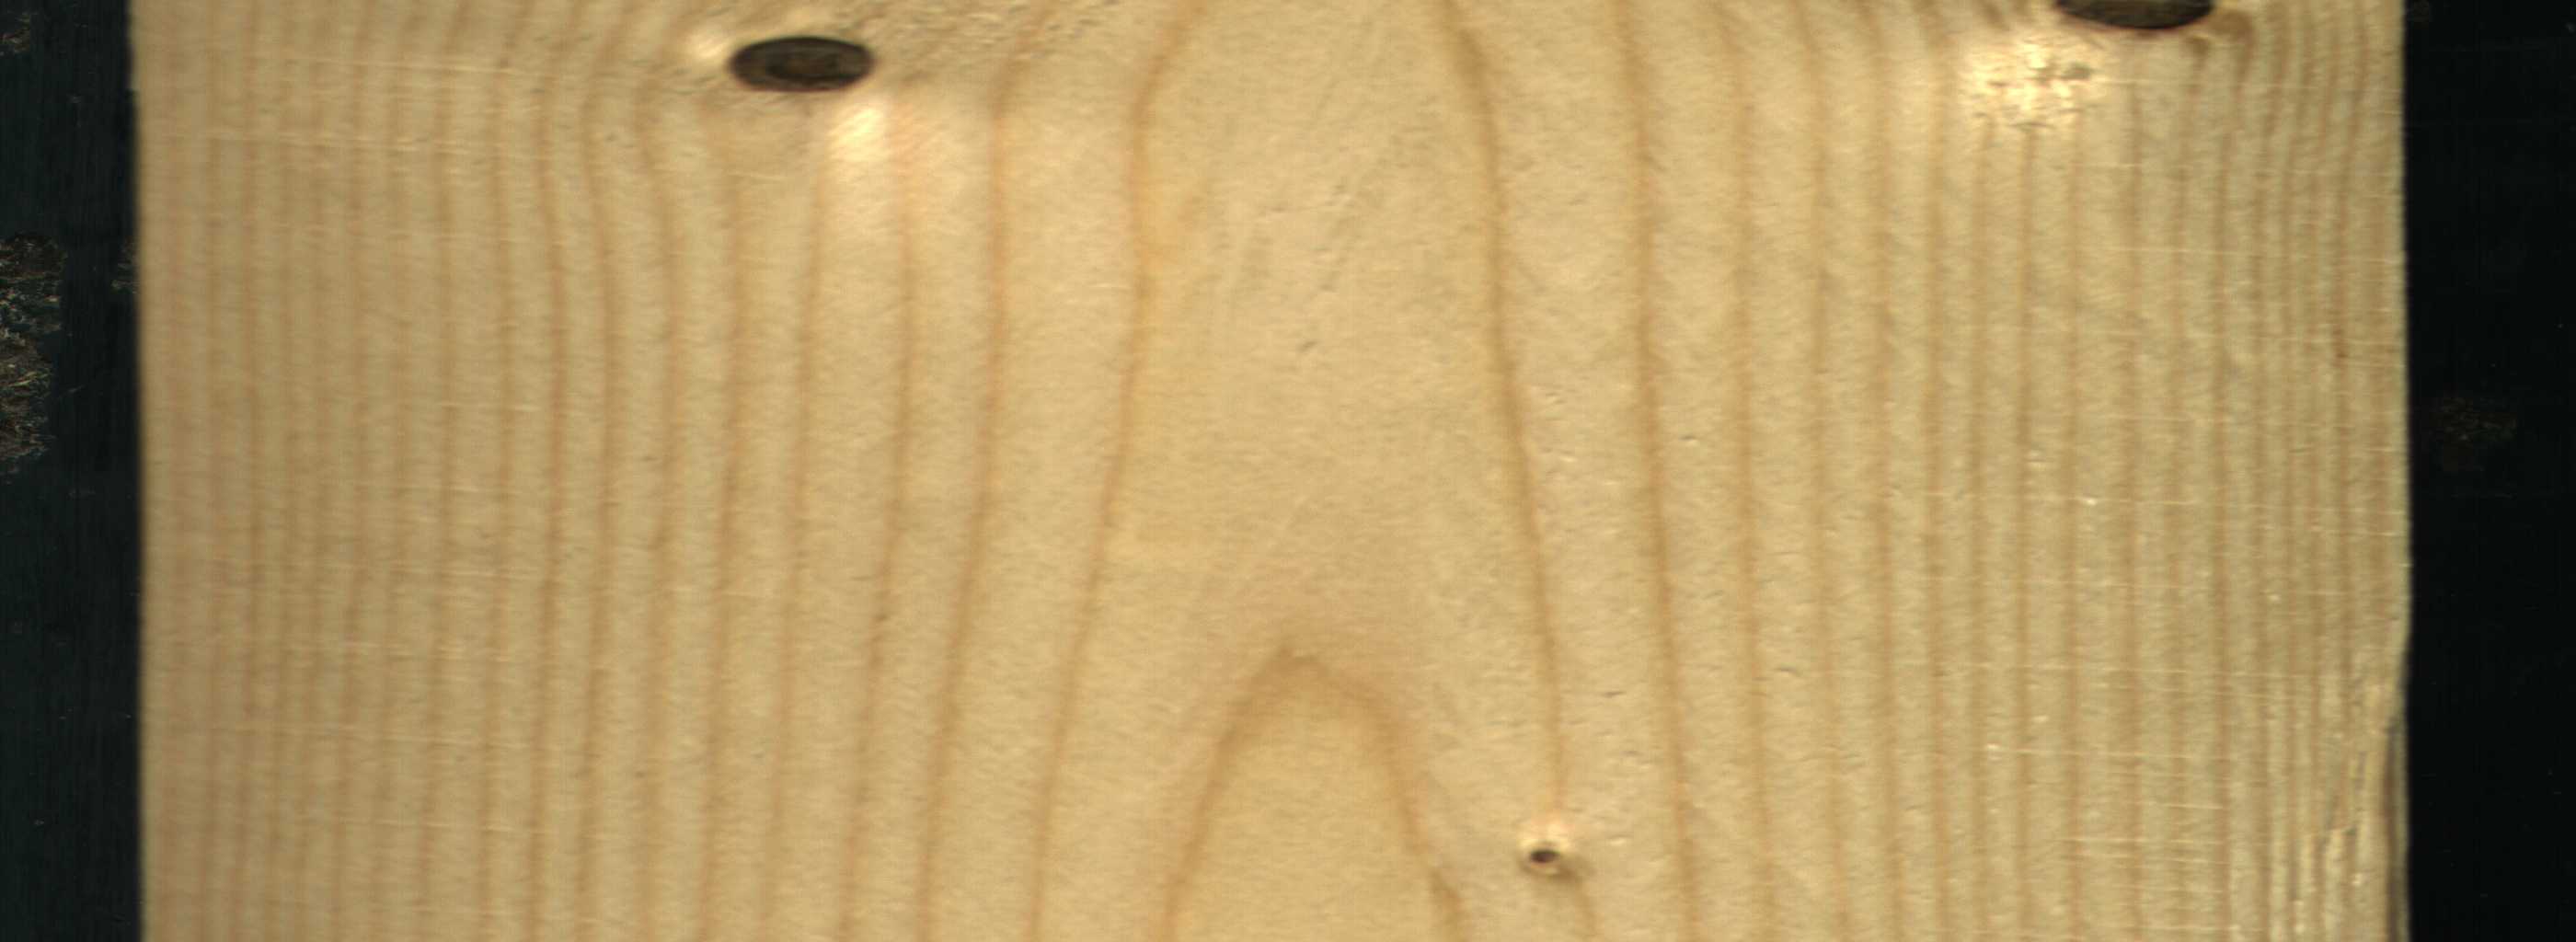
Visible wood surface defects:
Dead_Knot
Dead_Knot
Dead_Knot